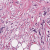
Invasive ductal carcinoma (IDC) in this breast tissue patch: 1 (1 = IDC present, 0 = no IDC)